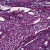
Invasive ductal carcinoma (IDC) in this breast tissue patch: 0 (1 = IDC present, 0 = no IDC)